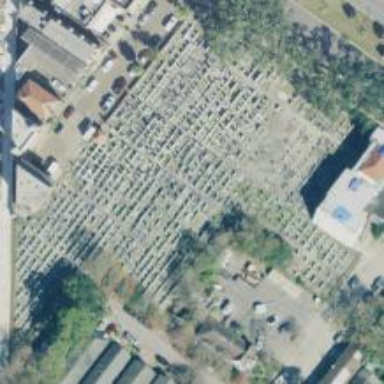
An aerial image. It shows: Cemetery.